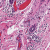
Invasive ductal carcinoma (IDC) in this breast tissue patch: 0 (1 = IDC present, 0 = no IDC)